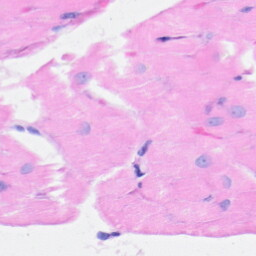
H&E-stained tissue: Heart